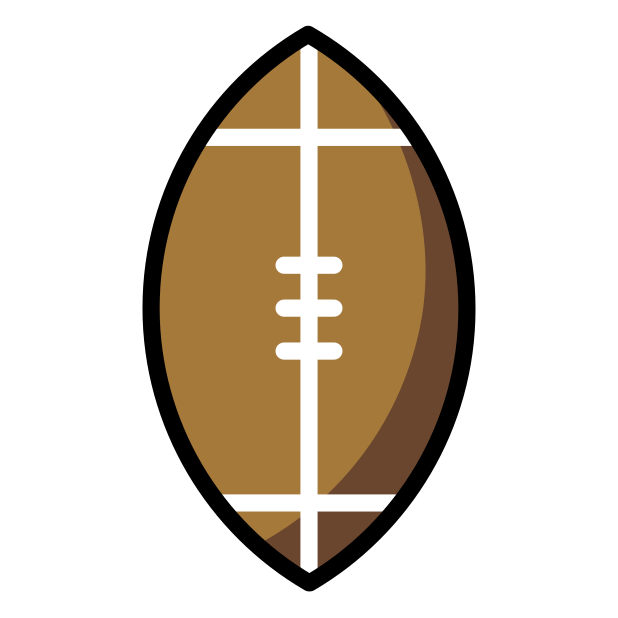
american football